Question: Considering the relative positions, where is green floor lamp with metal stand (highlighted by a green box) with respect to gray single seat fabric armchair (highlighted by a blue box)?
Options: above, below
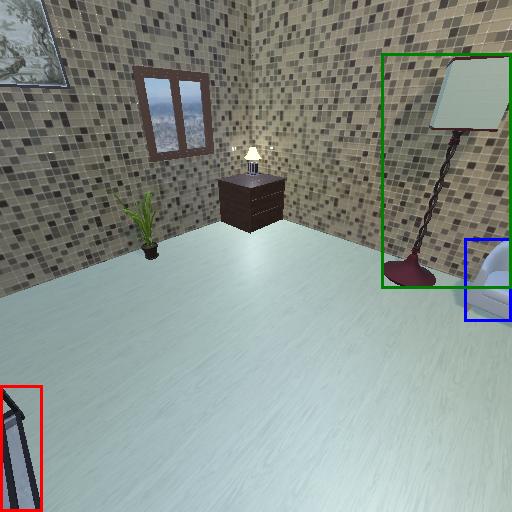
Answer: above